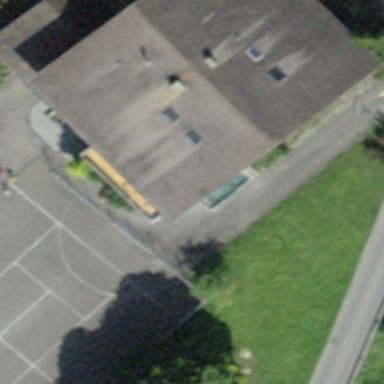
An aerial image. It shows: School building.